Question: The QCheckBox widget has the check box on the left and the description on the right (as seen below):

Does anyone know of a way to have the description on the left and the box on the right?
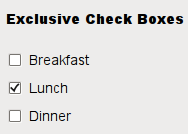
Answer: You can use 'QWidget::setLayoutDirection(Qt::RightToLeft);'.
'''
QCheckBox *checkBox = new QCheckBox("Hey!", parent);
checkBox->setLayoutDirection(Qt::RightToLeft);
'''